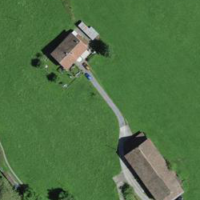
EUNIS habitat code: 25
Species observed at this site:
Corylus avellana